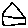
Label: house